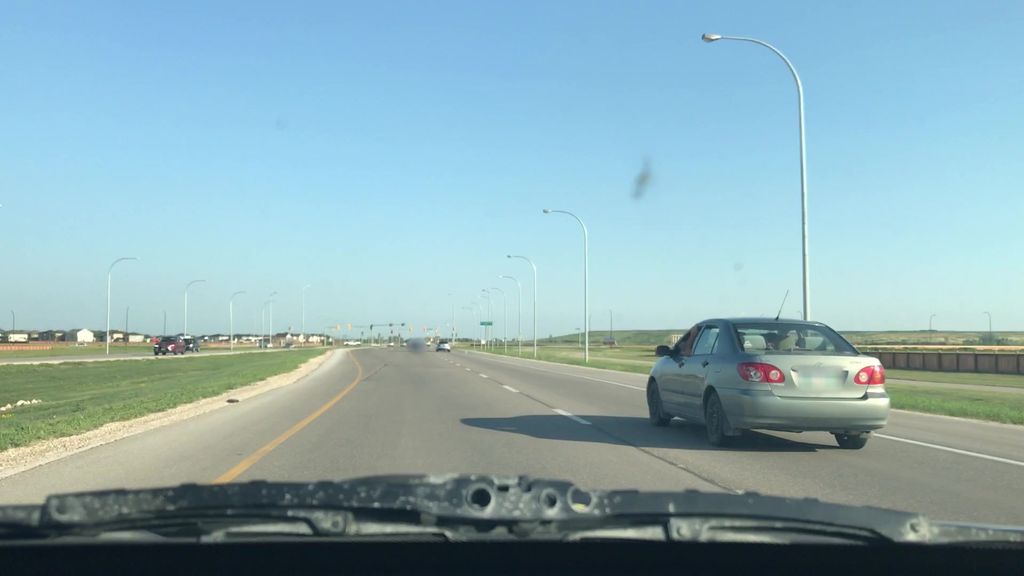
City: winnipeg